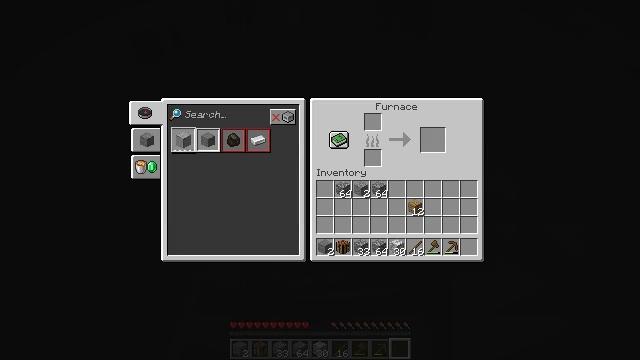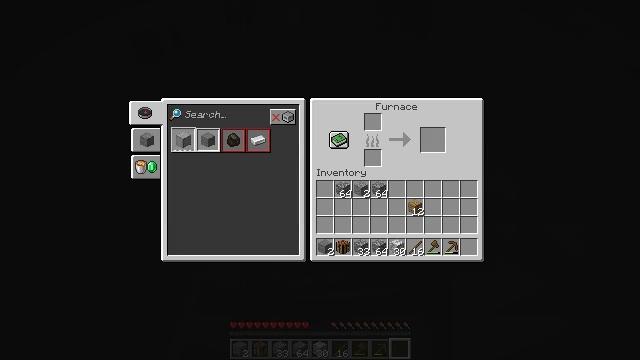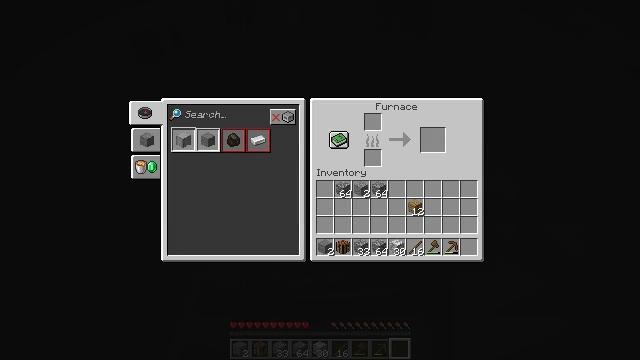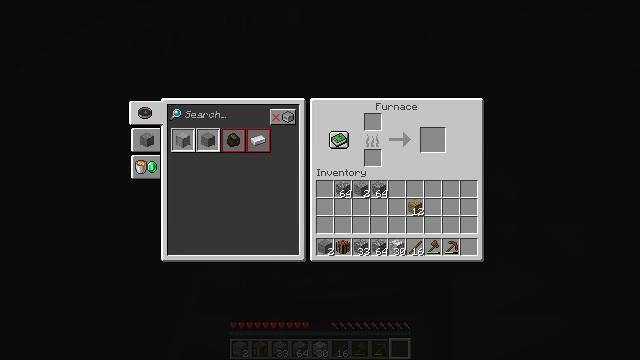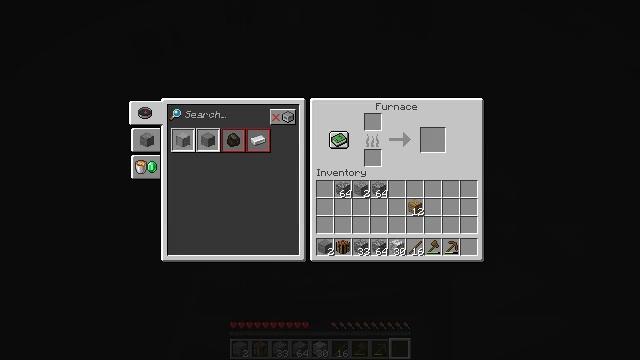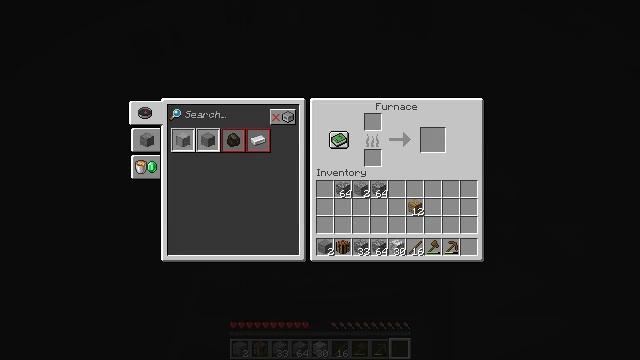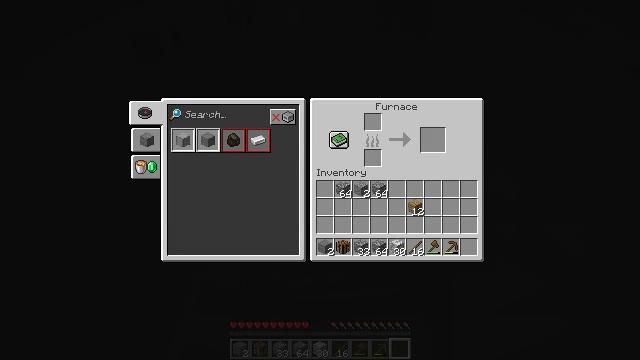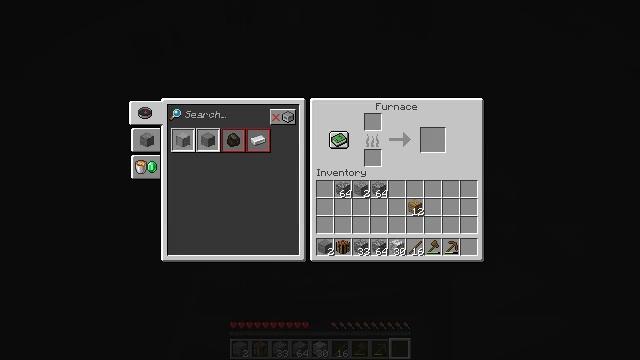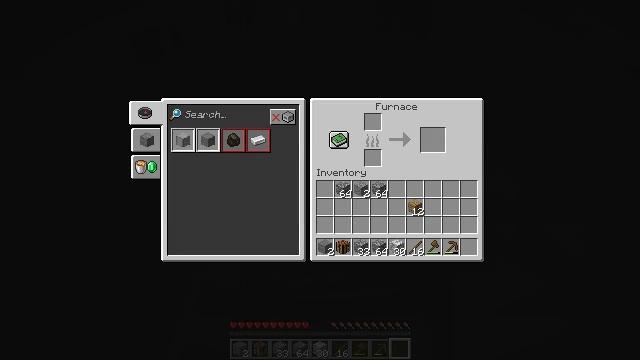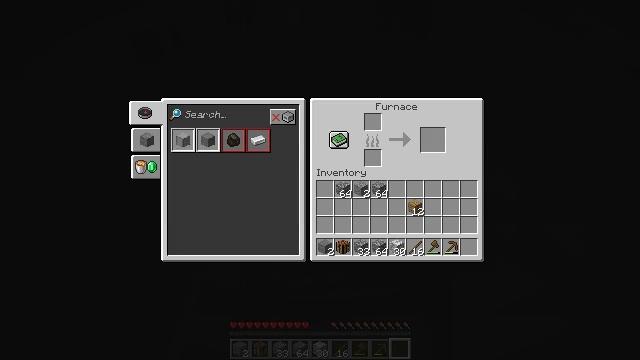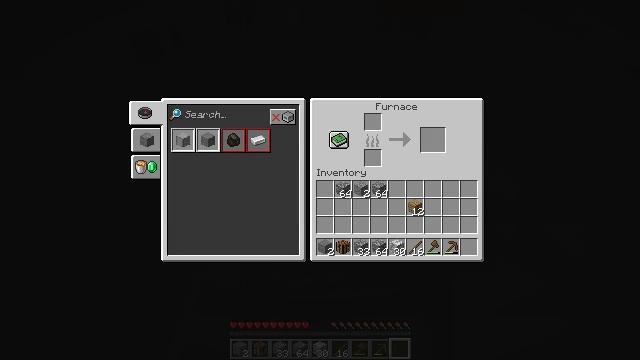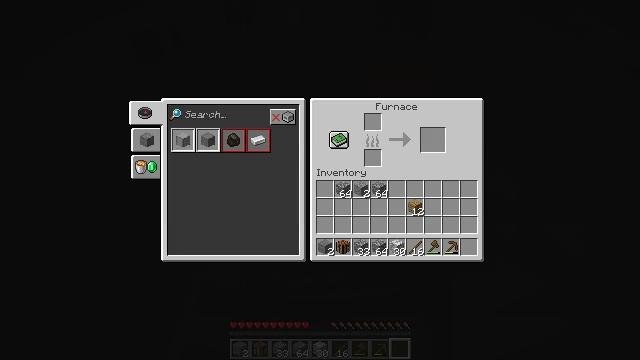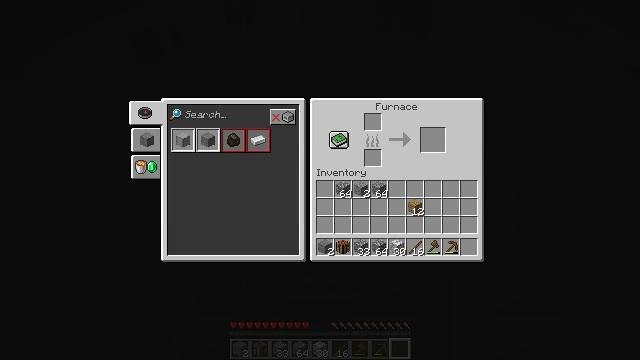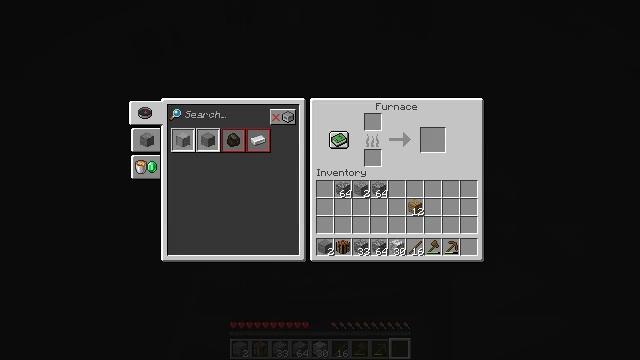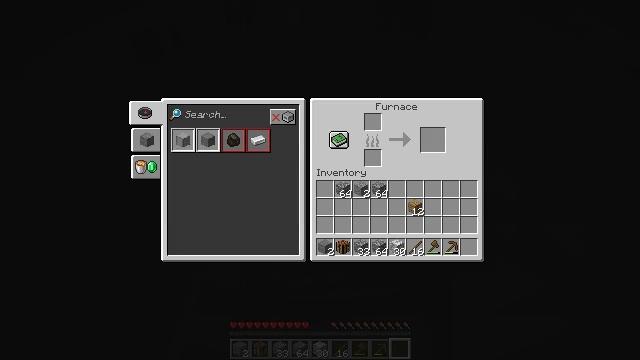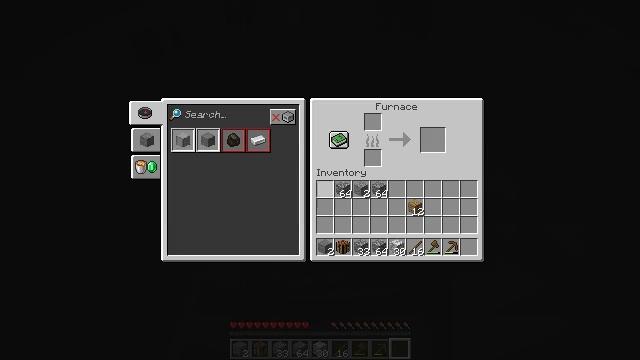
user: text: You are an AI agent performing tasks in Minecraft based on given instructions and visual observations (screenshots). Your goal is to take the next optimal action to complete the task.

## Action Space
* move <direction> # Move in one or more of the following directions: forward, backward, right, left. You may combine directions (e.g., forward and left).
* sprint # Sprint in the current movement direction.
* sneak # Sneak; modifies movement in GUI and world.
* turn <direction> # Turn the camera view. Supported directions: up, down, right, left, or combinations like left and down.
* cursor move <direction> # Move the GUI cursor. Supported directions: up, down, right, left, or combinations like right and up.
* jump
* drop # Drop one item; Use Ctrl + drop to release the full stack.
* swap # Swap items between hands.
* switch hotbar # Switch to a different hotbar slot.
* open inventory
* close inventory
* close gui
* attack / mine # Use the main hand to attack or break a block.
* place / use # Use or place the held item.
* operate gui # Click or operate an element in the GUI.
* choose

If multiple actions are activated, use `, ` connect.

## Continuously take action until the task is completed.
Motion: motion action
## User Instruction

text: Reclaim the furnace for later use.
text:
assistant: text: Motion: cursor move left
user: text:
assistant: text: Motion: no_op
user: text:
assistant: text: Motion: no_op
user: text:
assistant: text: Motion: no_op
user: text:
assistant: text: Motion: no_op
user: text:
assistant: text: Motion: no_op
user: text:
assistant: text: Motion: no_op
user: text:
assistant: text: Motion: no_op
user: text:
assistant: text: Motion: cursor move right
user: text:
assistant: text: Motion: cursor move right and down
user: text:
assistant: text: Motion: cursor move right
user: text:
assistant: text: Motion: no_op
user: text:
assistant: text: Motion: no_op
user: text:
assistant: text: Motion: no_op
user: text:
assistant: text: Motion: no_op
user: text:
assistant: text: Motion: no_op
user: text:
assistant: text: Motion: cursor move right
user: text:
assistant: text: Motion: cursor move right
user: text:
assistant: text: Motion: no_op
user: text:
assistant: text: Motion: cursor move right and down
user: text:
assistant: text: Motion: no_op
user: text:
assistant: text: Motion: no_op
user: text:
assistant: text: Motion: no_op
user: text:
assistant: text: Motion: no_op
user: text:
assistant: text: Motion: no_op
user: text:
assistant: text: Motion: cursor move right
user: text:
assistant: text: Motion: cursor move right and down
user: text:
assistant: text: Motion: cursor move right and down
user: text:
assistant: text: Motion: no_op
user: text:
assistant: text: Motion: cursor move right